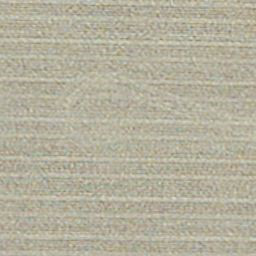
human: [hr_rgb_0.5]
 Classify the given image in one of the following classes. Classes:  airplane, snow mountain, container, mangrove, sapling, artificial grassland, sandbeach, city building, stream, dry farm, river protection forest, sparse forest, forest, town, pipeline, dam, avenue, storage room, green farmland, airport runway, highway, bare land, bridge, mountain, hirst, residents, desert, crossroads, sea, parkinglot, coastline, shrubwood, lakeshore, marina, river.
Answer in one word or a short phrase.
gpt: dry farm